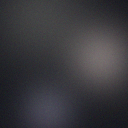
Screen state: off